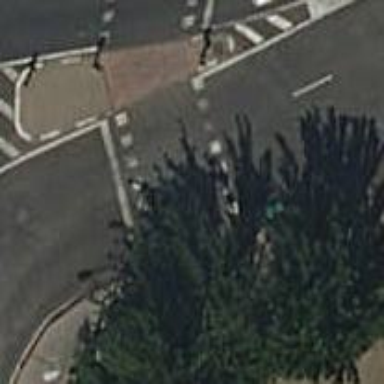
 there are traffic signals and zebra crossing."